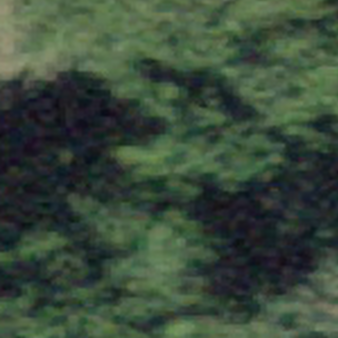
Label: other